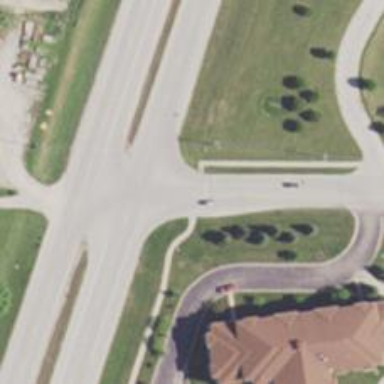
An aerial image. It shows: Uncontrolled road crossing.